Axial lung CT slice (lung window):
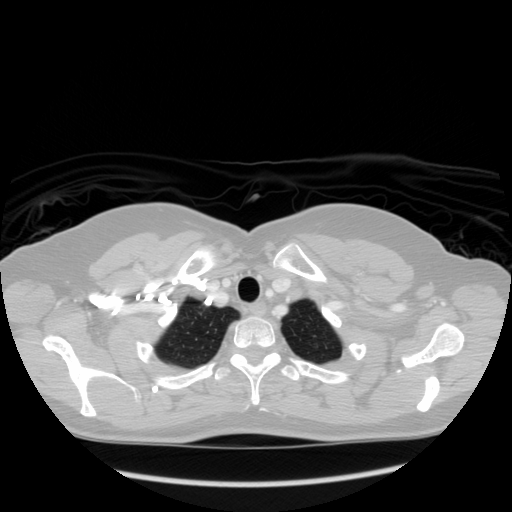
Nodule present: no